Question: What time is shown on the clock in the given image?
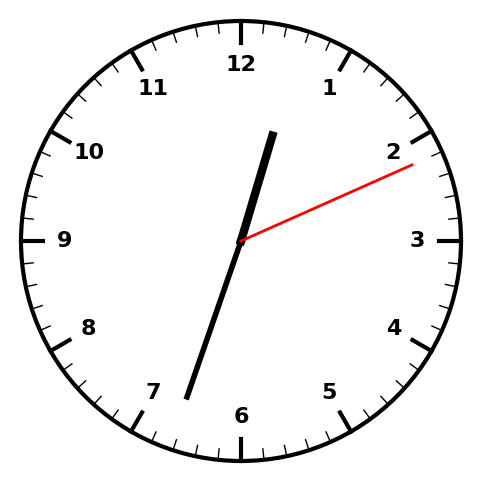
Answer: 12:33:11